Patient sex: M
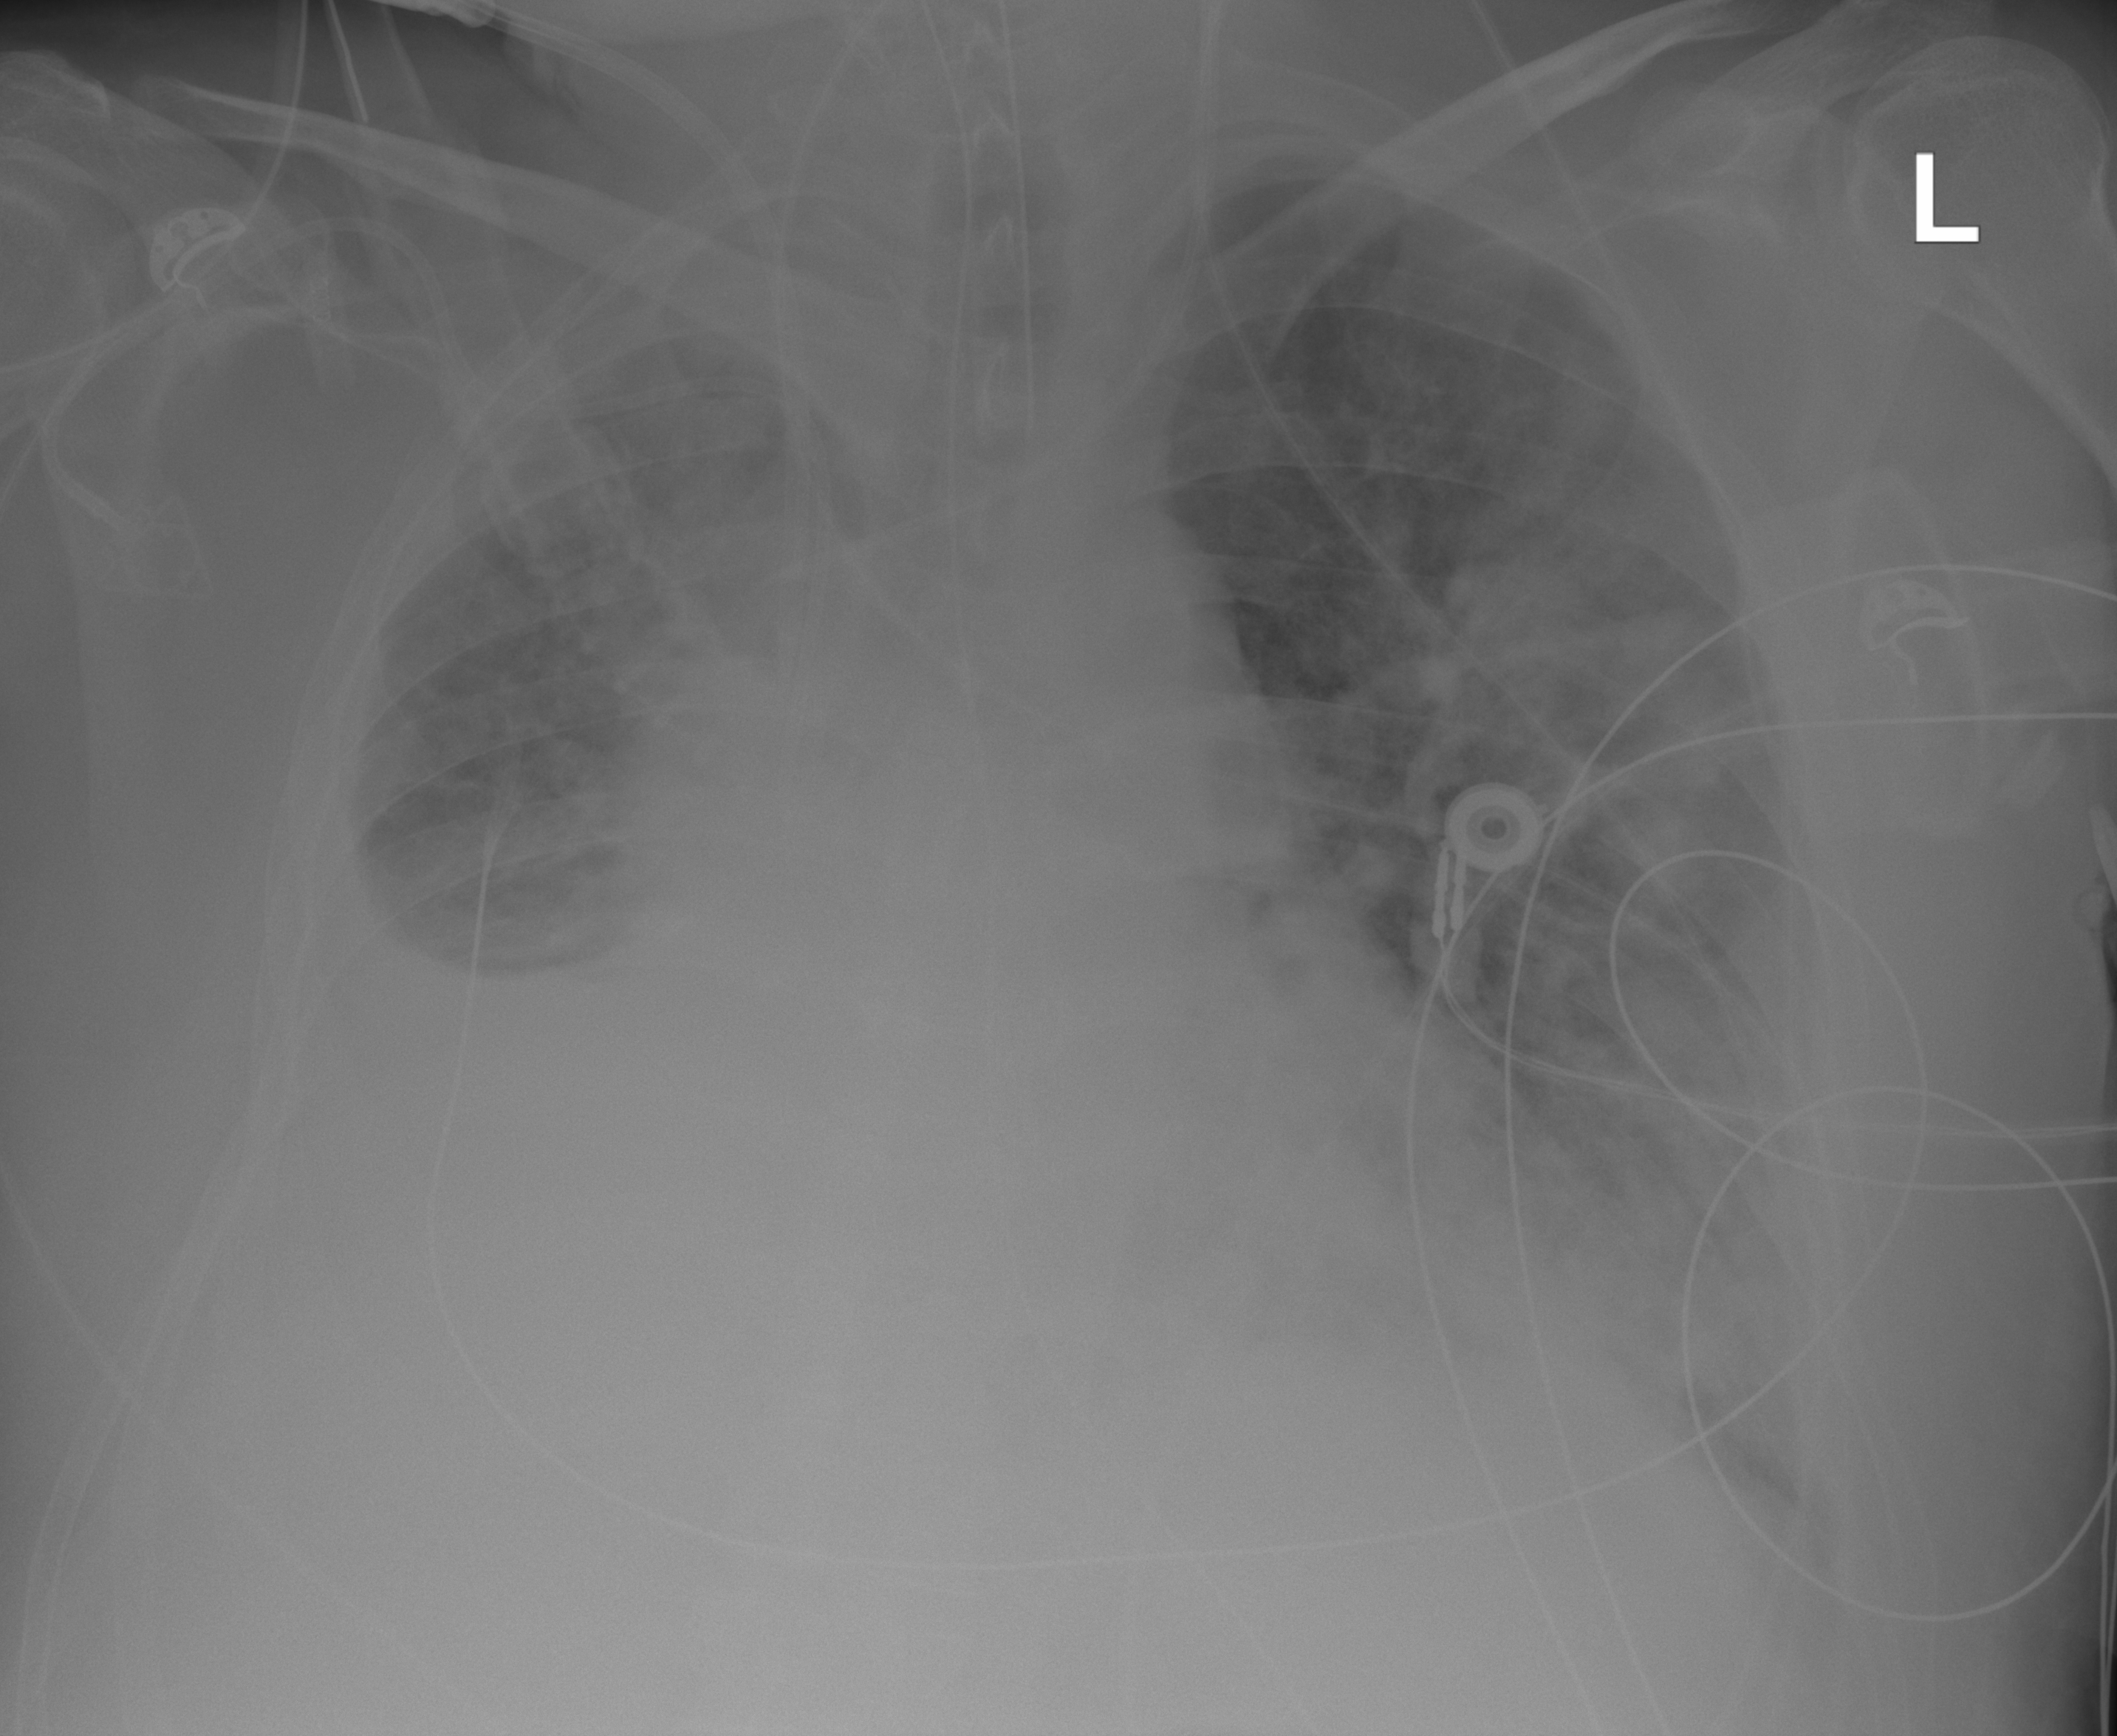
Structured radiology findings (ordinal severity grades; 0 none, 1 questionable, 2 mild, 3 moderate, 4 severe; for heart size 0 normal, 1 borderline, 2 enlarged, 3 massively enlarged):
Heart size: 2
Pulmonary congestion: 2
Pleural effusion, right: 3
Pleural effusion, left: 2
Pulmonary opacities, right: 2
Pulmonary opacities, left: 2
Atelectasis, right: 3
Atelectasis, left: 2